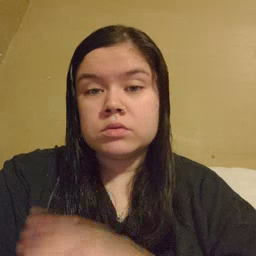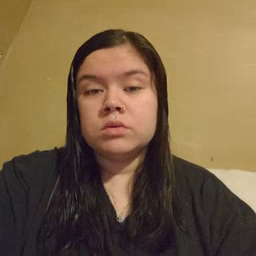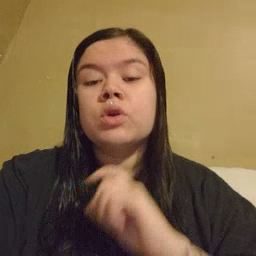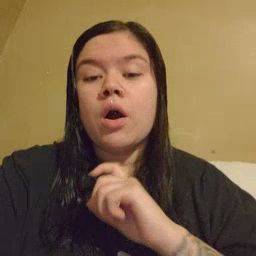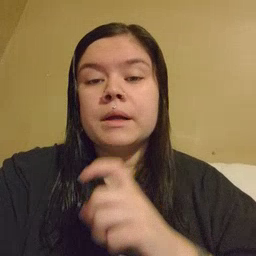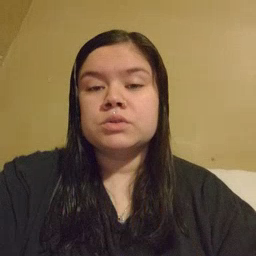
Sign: garbage